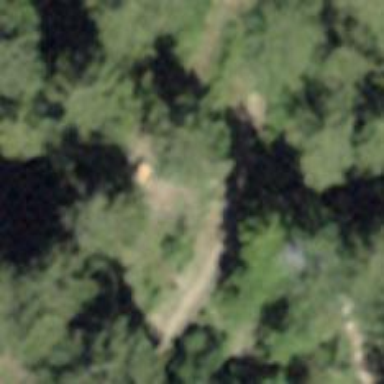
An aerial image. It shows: Red bench.